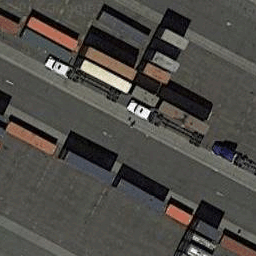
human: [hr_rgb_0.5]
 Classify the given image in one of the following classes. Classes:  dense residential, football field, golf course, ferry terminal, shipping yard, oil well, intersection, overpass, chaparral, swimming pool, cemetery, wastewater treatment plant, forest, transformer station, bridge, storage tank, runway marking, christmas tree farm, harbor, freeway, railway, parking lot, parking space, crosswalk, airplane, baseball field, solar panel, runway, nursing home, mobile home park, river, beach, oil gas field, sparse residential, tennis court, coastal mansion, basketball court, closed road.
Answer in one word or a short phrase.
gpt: shipping yard